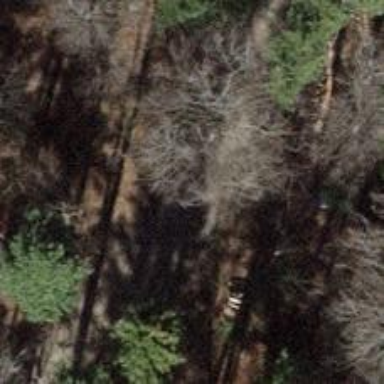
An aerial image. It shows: Track with grade 3 tracktype.